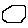
Label: hexagon